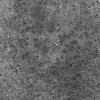
Atmospheric dust classification: not_dusty